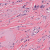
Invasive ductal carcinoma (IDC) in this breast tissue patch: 1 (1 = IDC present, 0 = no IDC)